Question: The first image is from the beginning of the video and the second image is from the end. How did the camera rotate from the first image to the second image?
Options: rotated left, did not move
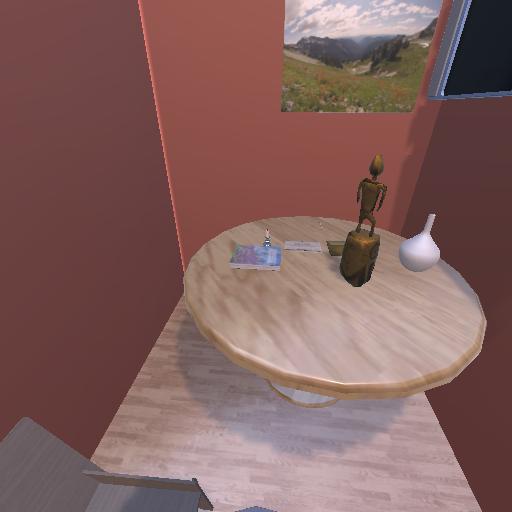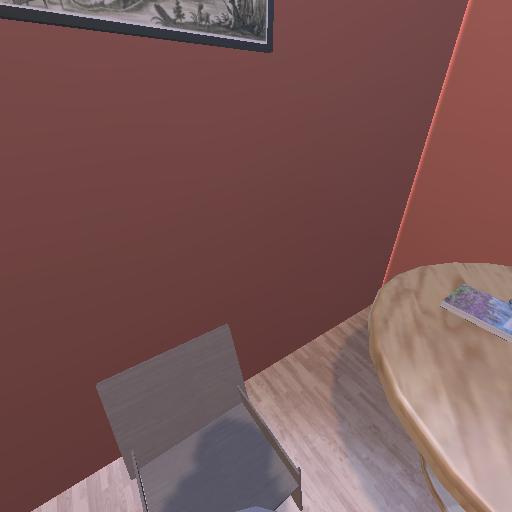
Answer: rotated left